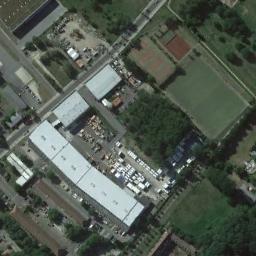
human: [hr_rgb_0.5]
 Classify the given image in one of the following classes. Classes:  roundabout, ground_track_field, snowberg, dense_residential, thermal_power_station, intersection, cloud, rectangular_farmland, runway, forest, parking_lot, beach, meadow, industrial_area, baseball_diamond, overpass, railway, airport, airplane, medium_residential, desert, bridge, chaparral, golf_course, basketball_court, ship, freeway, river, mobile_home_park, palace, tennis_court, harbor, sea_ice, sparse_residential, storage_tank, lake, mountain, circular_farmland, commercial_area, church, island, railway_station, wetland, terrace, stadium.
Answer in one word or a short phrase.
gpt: industrial_area